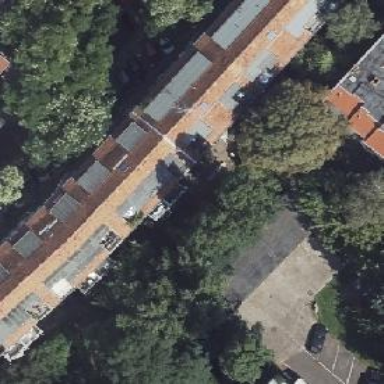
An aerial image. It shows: Flat roofed garages.